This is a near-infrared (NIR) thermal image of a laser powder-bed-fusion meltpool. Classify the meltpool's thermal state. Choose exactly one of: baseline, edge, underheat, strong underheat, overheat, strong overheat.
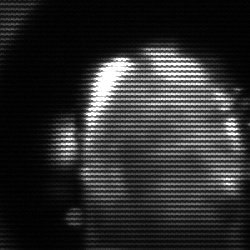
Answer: baseline